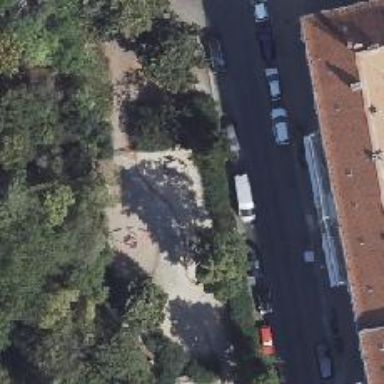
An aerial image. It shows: Playground area with sand play equipment.